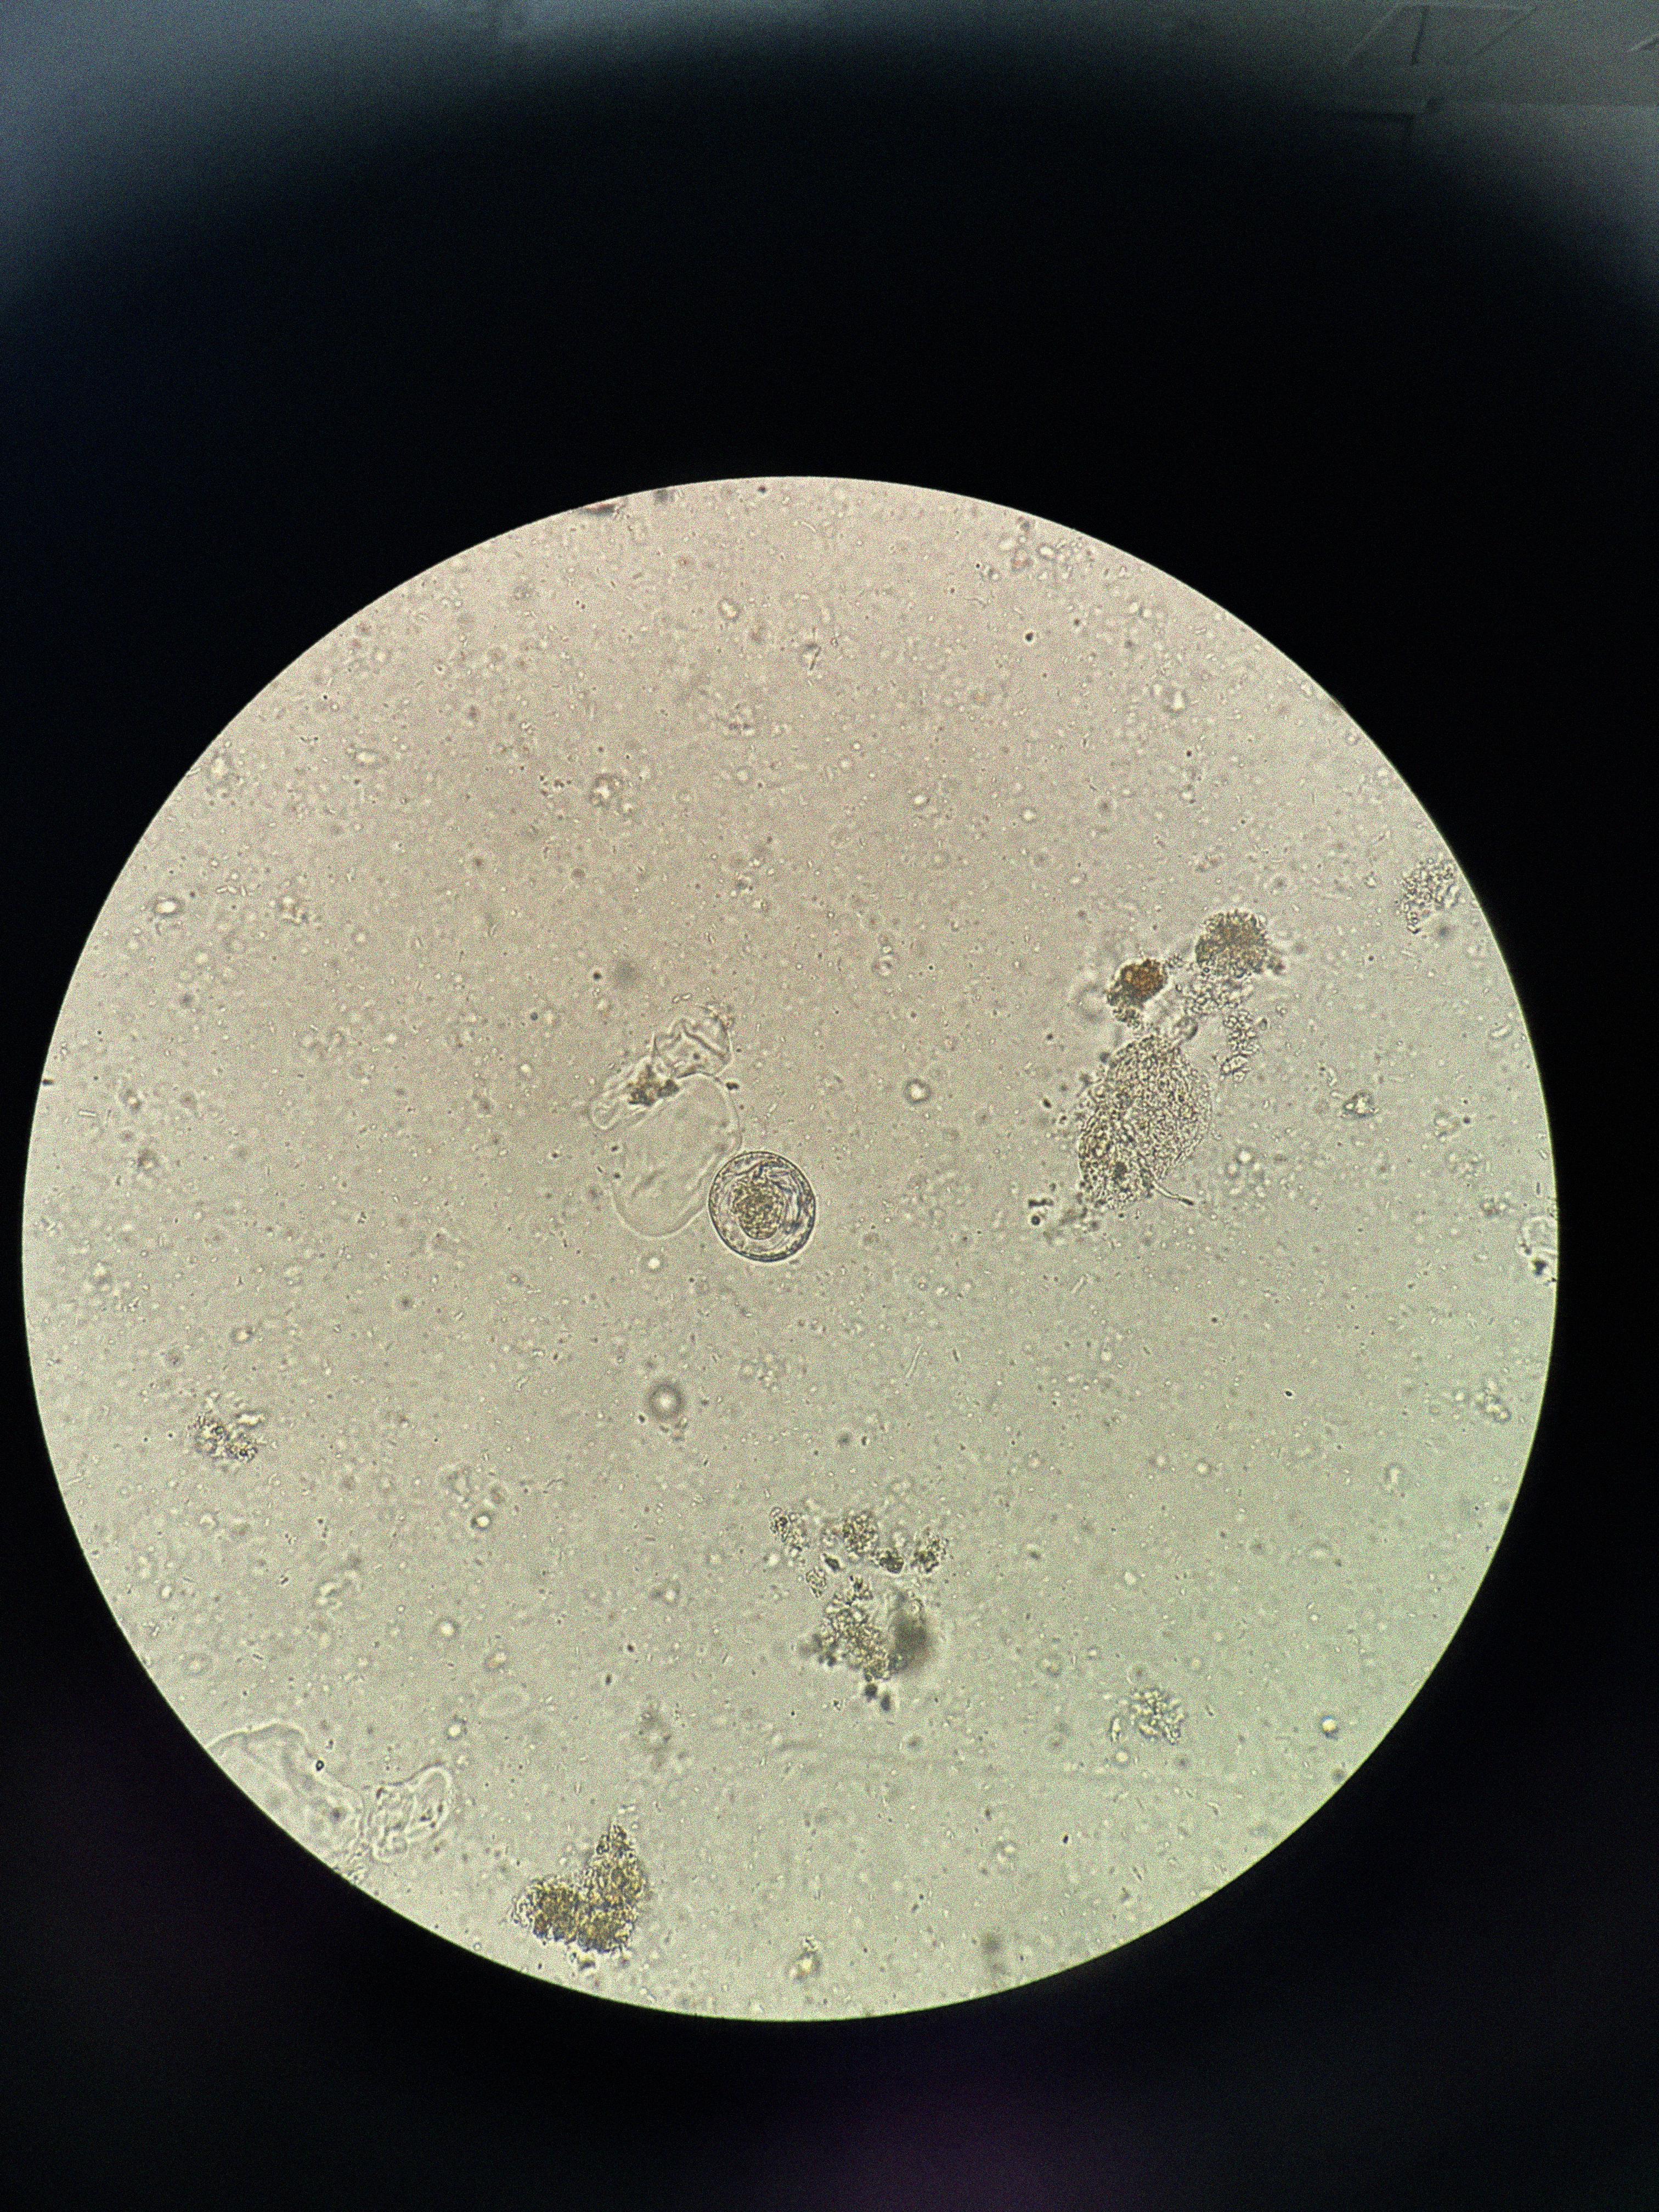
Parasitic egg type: Hymenolepis nana